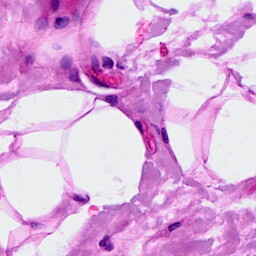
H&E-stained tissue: Breast